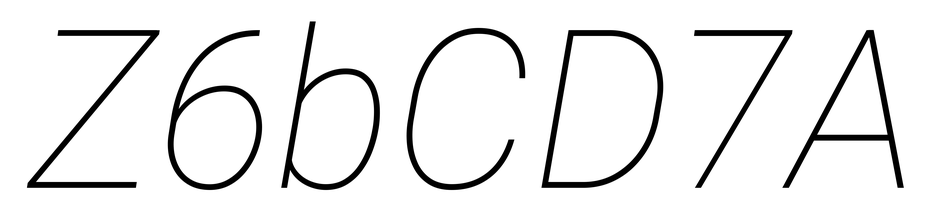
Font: Roboto-Italic_Thin_Italic